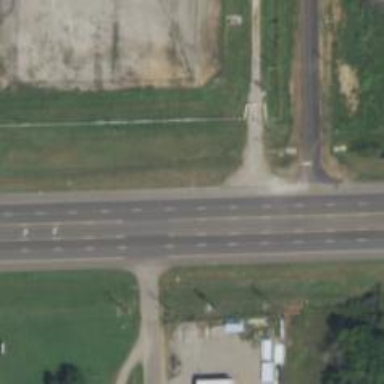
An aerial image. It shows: Asphalt trunk highway.